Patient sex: F
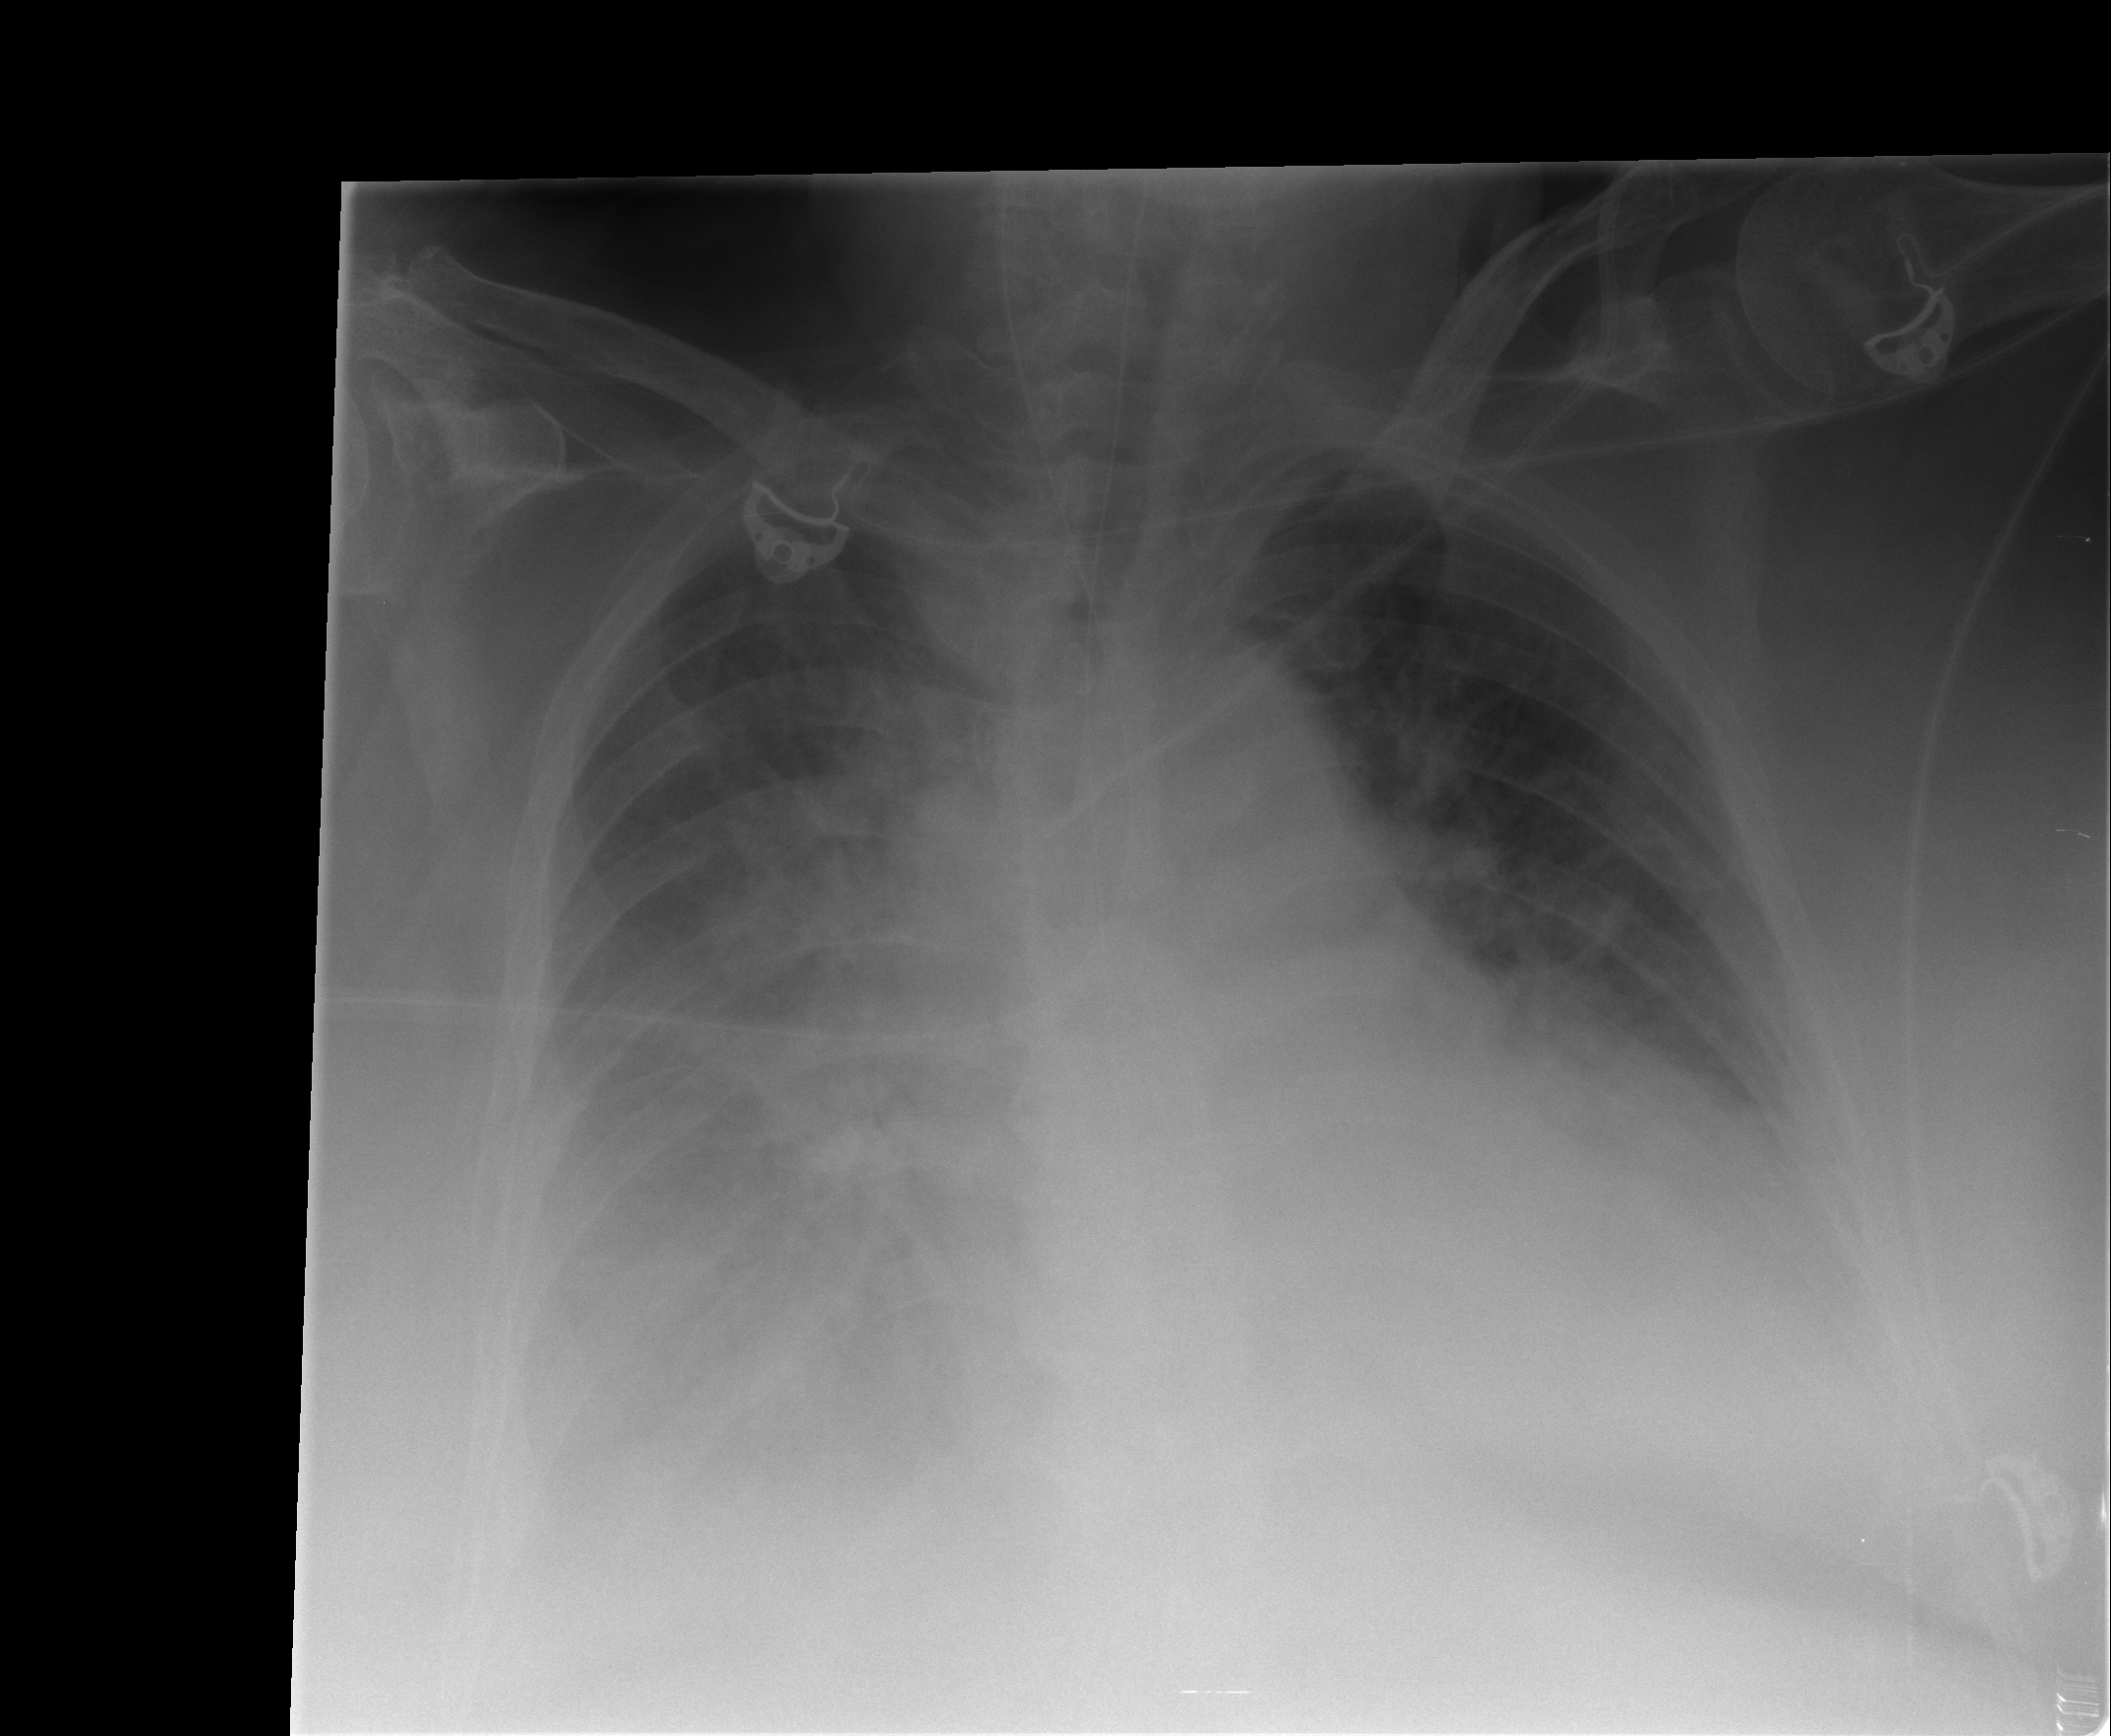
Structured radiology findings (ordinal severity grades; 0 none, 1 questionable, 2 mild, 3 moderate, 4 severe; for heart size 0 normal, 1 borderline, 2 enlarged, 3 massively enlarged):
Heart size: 2
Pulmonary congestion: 2
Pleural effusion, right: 2
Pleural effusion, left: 2
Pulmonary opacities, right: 2
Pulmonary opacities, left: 2
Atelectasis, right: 2
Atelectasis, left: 2